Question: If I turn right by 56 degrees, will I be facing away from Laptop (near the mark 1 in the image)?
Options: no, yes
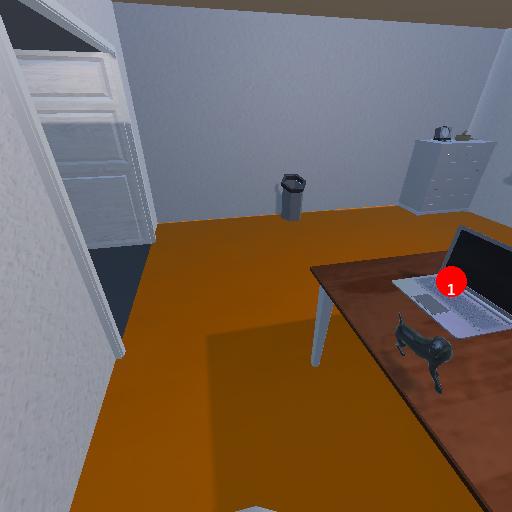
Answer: no